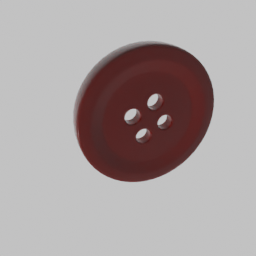
Label: people